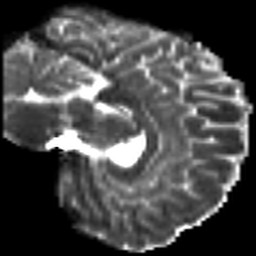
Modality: T2w
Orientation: sagittal
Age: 36
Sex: male
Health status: ill
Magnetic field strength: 3 T
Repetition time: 8.4 s
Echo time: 0.0926 s